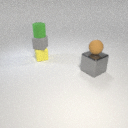
small green rubber cylinder above small gray rubber cube